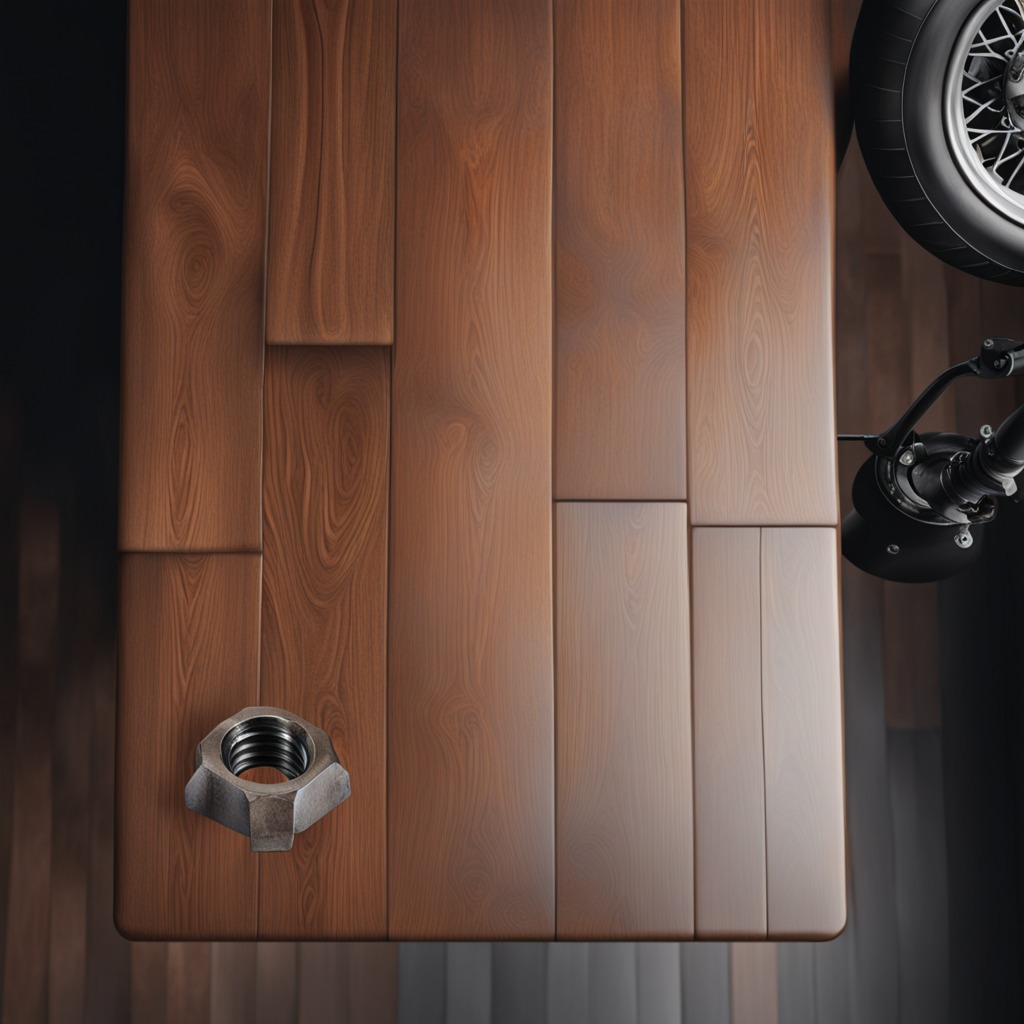
A metal nut is lying on the wooden table in the vintage motorcycle garage.